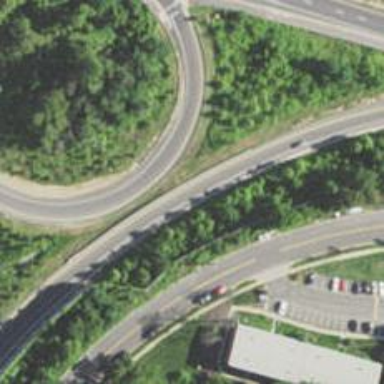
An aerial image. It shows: Motorway link.